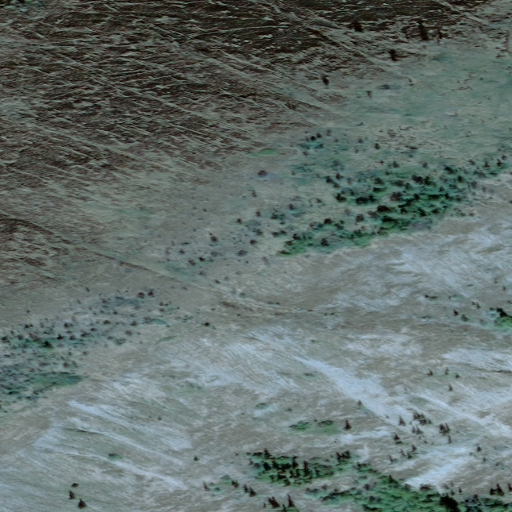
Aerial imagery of mountain in Alaska named Old Woman Mountain containing only unknown